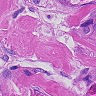
Metastatic tissue present: yes